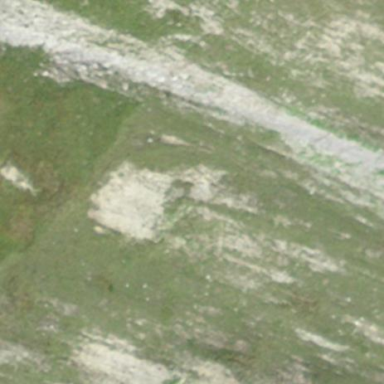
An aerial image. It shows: Natural scree.